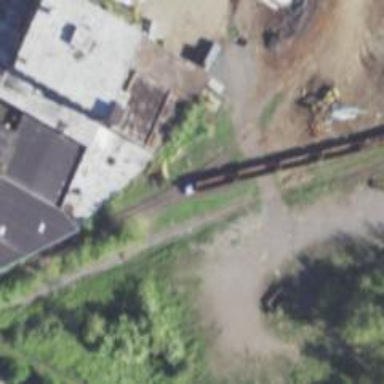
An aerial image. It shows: Railway spur service.